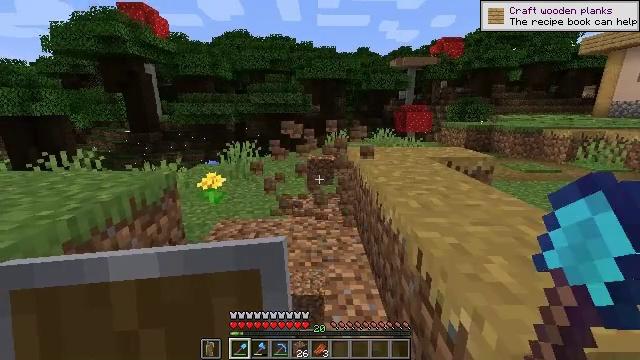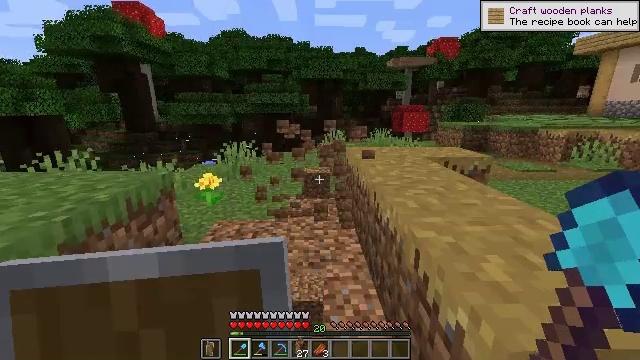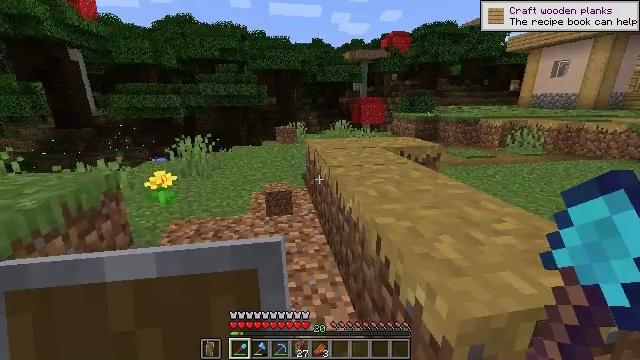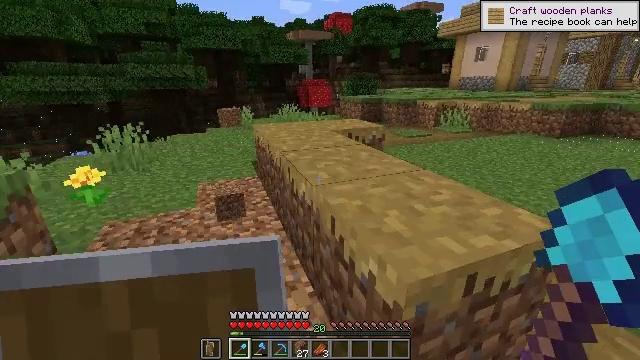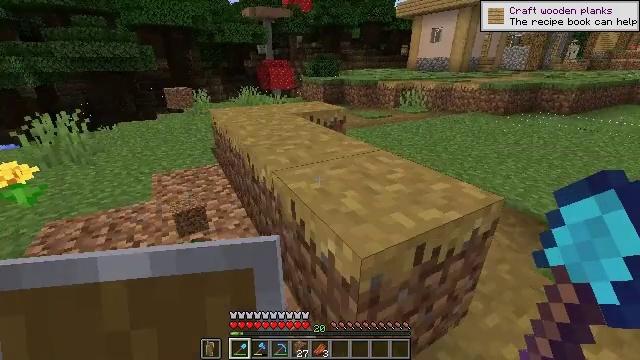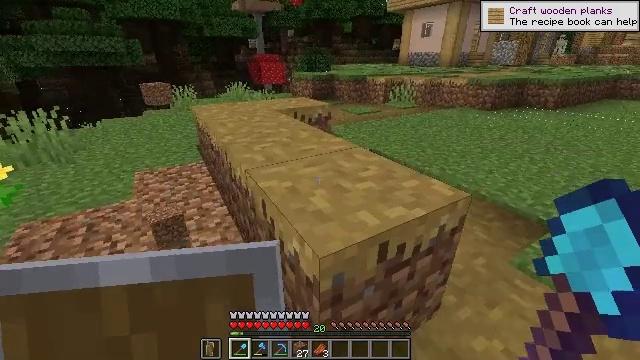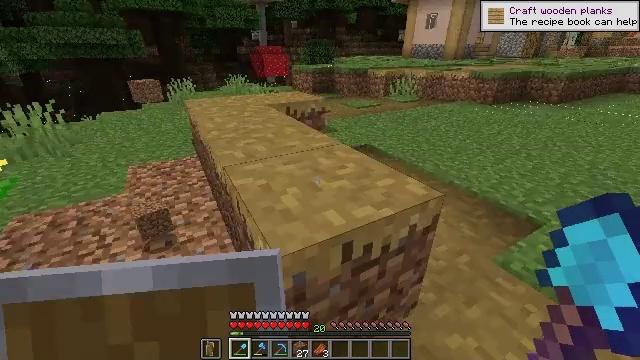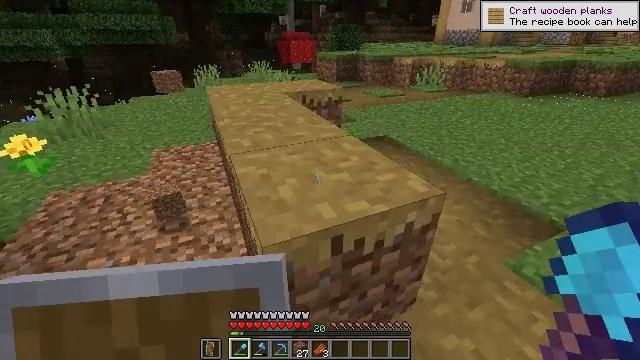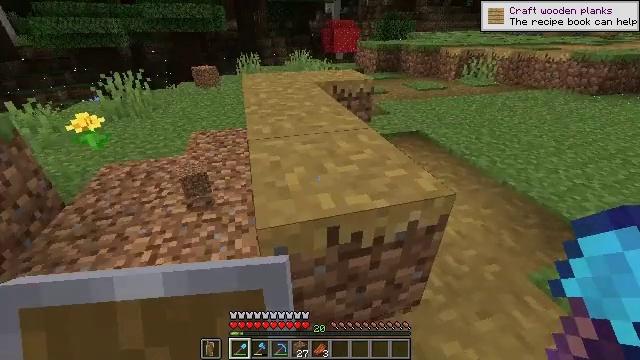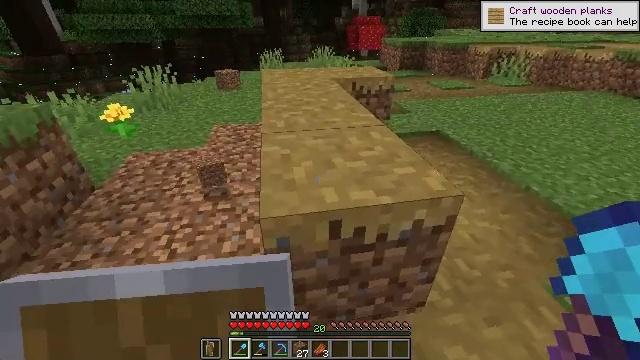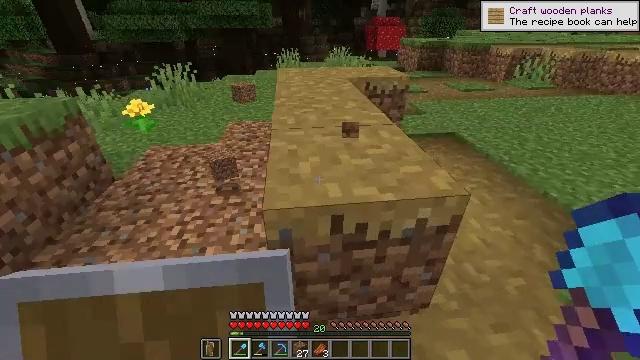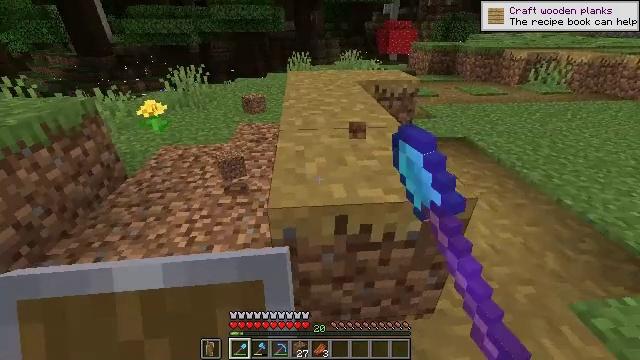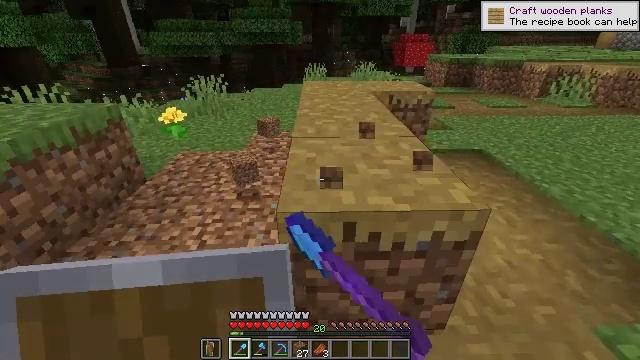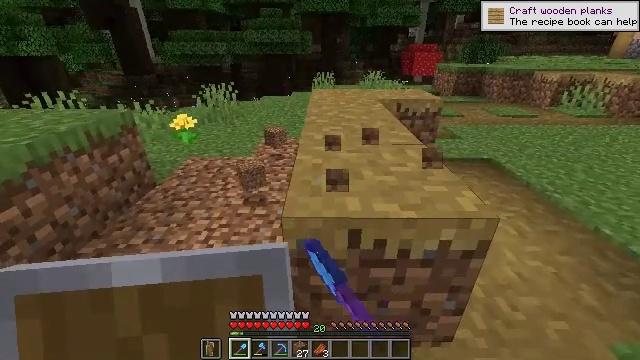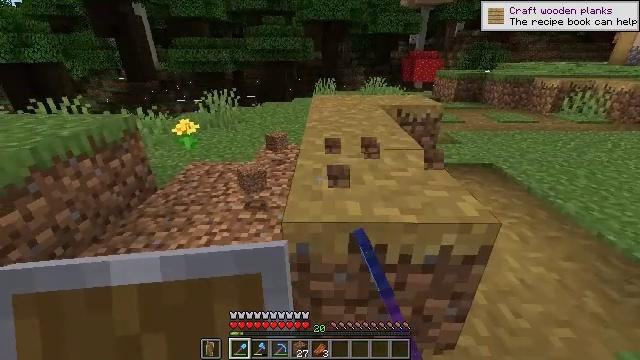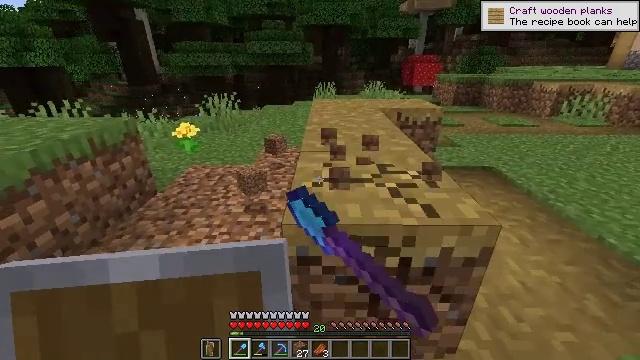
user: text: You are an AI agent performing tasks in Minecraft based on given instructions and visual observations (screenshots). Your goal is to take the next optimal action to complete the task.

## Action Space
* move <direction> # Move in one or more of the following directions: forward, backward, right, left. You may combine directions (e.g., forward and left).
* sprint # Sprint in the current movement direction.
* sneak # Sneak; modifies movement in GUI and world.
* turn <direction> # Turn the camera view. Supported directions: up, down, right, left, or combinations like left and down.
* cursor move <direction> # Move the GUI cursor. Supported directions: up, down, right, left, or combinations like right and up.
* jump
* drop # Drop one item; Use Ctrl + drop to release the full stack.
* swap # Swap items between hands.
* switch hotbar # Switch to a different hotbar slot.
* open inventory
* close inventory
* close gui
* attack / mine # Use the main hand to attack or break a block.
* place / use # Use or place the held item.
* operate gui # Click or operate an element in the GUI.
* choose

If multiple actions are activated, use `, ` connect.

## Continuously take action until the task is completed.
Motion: motion action
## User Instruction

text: Dig the grass path to transform it.
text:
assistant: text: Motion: attack / mine
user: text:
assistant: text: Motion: turn right and down
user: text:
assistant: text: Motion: turn right and down
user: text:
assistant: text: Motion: move right, turn right and down
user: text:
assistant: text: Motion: move right, turn right
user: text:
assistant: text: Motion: move right, turn down
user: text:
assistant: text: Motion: move right, turn left and down
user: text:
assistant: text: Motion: turn left and down
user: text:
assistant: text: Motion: turn left
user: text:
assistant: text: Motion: turn left, attack / mine
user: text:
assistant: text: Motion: turn left, attack / mine
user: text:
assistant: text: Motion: turn left and up, attack / mine
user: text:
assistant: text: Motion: turn left and up, attack / mine
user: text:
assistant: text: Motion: turn up, attack / mine
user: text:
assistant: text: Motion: attack / mine
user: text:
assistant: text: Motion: turn right and up, attack / mine
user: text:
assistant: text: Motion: turn right, attack / mine
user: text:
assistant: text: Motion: move forward, attack / mine
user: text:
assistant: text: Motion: move forward, attack / mine
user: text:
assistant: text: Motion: move forward, attack / mine
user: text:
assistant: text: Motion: attack / mine
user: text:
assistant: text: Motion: attack / mine
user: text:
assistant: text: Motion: attack / mine
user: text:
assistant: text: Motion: attack / mine
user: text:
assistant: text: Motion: move forward, attack / mine
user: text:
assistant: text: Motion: move forward, attack / mine
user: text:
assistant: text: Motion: move forward, attack / mine
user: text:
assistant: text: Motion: move forward, attack / mine
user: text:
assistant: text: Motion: attack / mine
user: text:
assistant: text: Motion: attack / mine